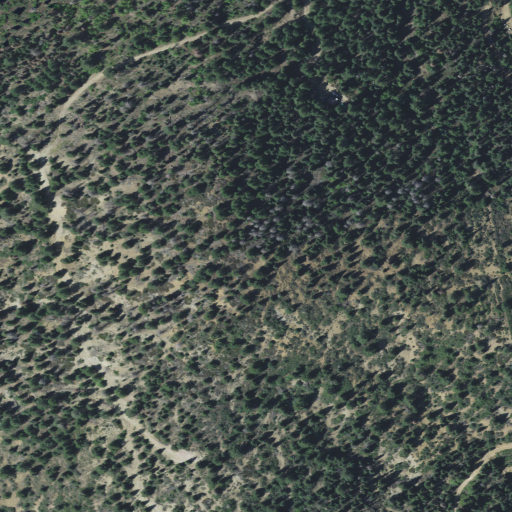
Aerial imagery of mountain in Utah named Pine Knoll containing evergreen forest, deciduous forest, and mixed forest